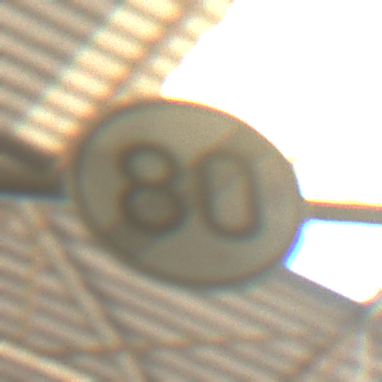
Verkehrszeichen: EndeGeschwindigkeit80
Umgebung: Indoor, Urban
Tageszeit: Midday
Wetter: NotSpecified
Licht: Natural
Jahreszeit: NotSpecified
Kontrast: MediumContrast